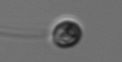
Label: flagellate